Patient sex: F
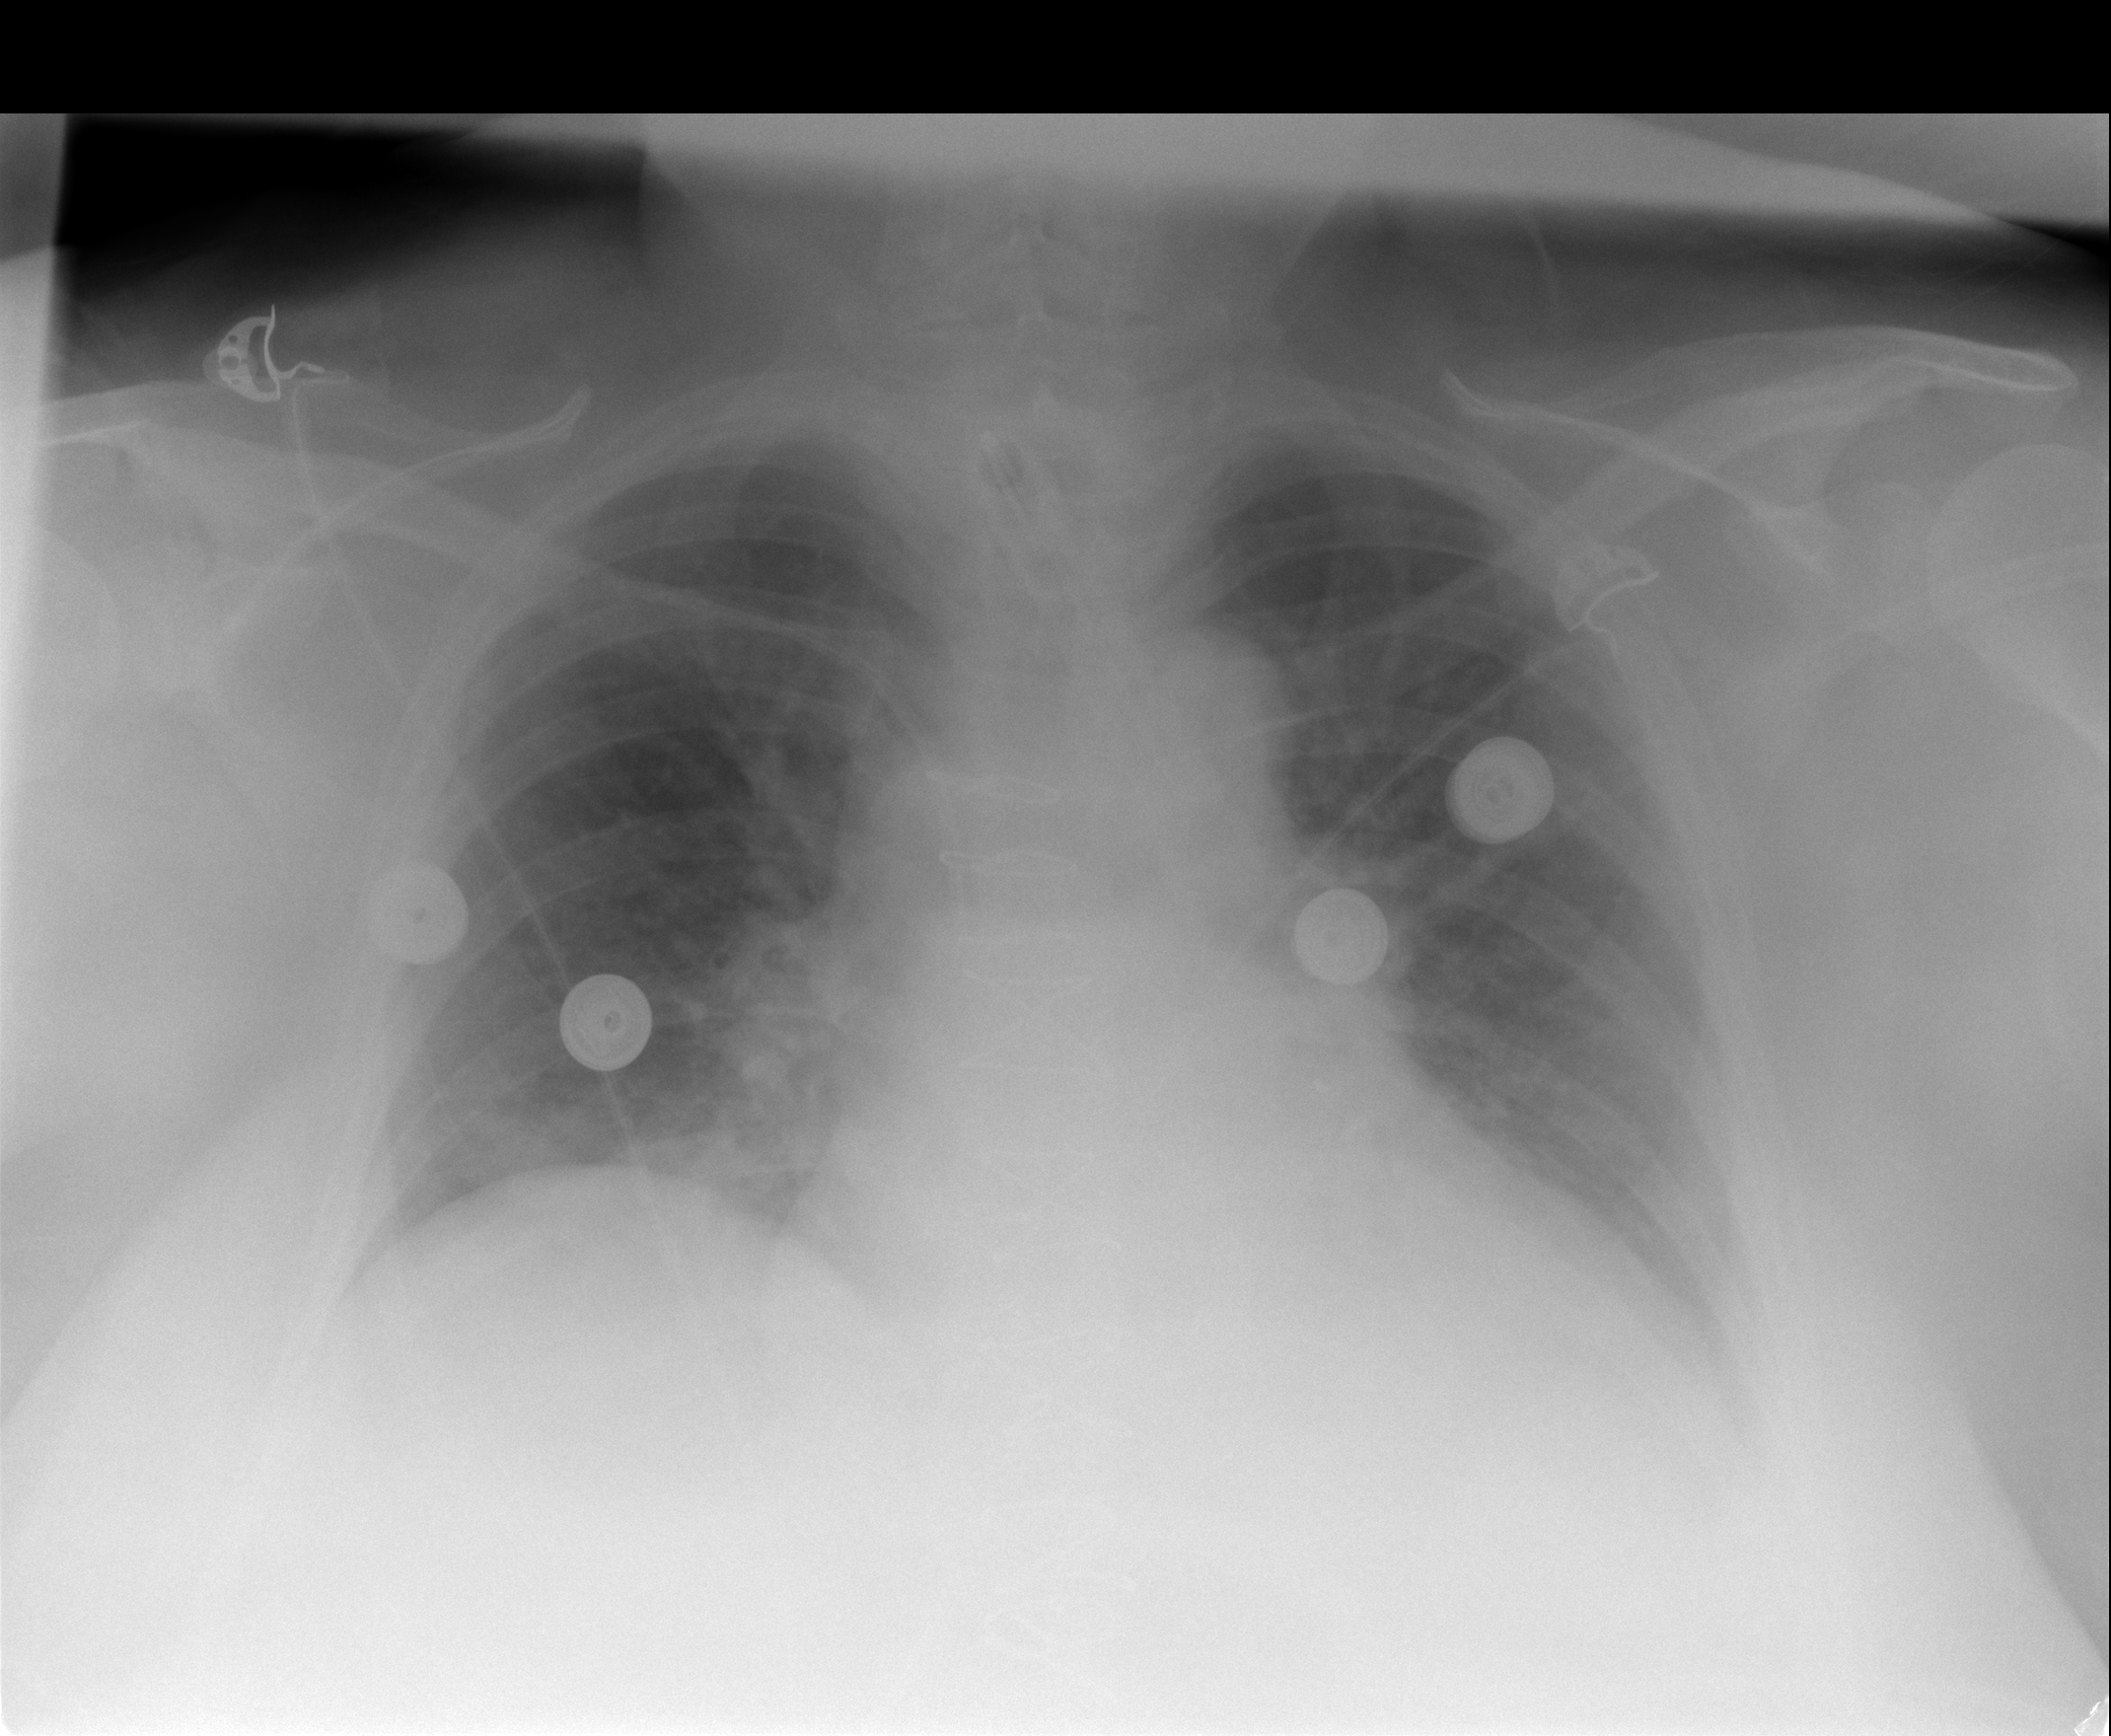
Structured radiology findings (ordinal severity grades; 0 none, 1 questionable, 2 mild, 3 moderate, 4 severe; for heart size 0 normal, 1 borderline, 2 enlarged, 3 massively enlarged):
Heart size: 2
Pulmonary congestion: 2
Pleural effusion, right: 0
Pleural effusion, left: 0
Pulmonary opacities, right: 0
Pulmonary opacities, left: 0
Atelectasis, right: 0
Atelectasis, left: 1